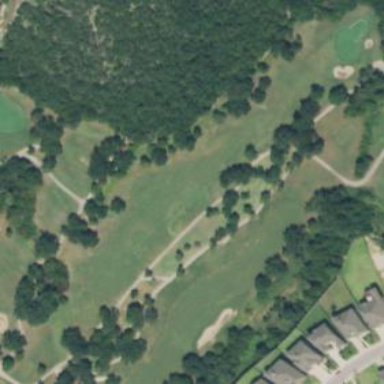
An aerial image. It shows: Golf rough area.